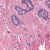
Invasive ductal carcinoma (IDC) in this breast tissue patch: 0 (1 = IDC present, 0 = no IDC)